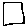
Label: square